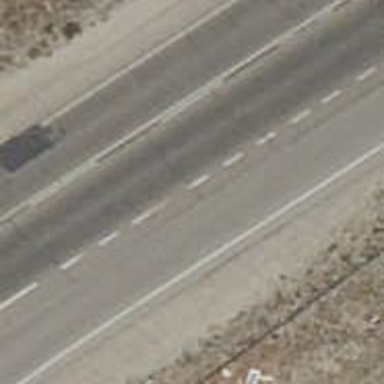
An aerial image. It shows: Road with "give way" sign.